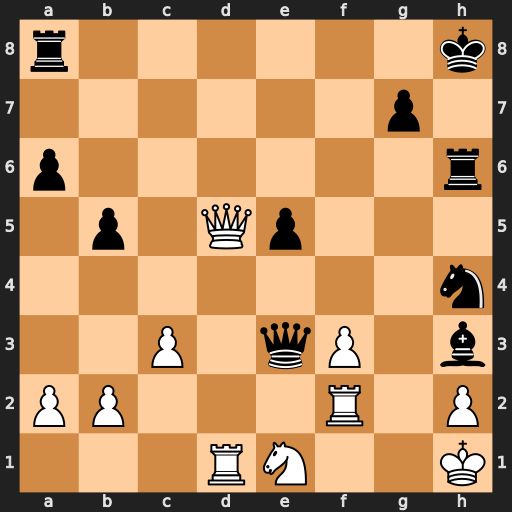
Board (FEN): r6k/6p1/p6r/1p1Qp3/7n/2P1qP1b/PP3R1P/3RN2K
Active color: w
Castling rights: -
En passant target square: -
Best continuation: Qxa8+ Kh7 Qe4+ Qxe4 fxe4